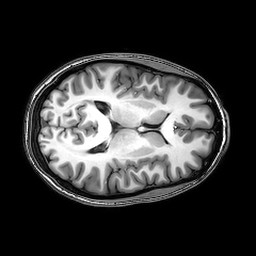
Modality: T1w
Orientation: axial
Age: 22
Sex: female
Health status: healthy
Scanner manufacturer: philips
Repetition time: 0.008241 s
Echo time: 0.00377 s